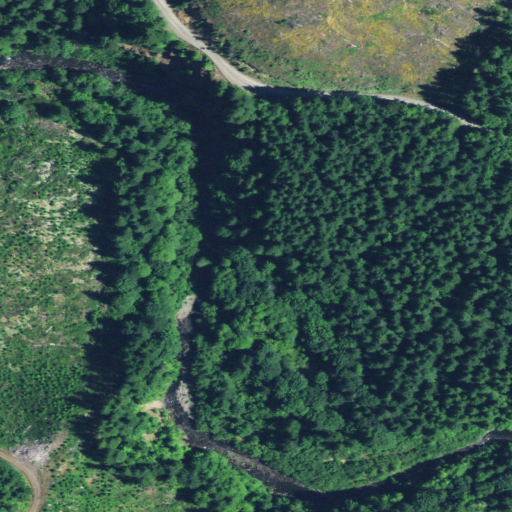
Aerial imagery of depression(s) in Oregon named The Dungeon containing grassland, shrub, evergreen forest, and mixed forest